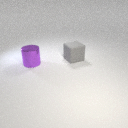
large purple metal cylinder in front of large gray rubber cube